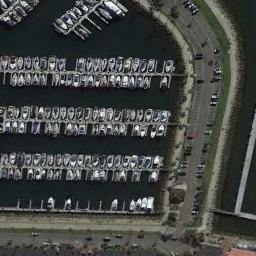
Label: harbor